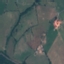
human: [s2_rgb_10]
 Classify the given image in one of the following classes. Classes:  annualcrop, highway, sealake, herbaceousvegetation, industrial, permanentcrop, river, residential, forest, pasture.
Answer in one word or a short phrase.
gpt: Pasture